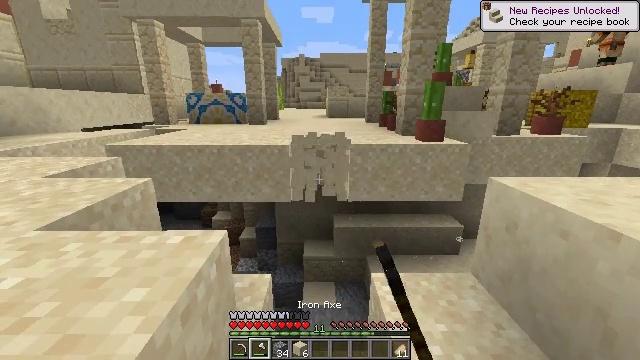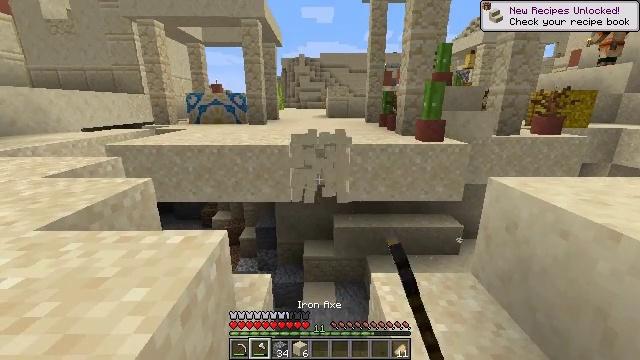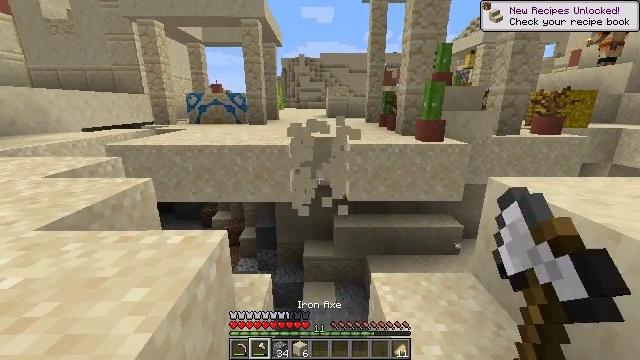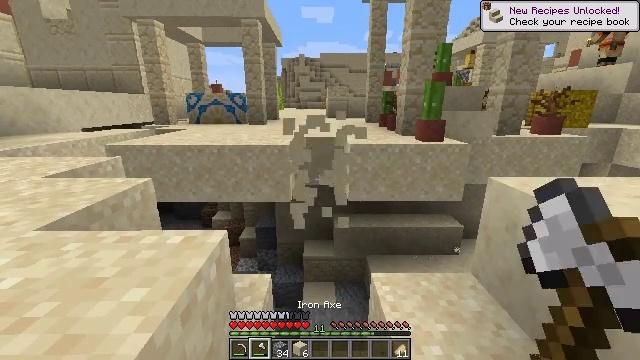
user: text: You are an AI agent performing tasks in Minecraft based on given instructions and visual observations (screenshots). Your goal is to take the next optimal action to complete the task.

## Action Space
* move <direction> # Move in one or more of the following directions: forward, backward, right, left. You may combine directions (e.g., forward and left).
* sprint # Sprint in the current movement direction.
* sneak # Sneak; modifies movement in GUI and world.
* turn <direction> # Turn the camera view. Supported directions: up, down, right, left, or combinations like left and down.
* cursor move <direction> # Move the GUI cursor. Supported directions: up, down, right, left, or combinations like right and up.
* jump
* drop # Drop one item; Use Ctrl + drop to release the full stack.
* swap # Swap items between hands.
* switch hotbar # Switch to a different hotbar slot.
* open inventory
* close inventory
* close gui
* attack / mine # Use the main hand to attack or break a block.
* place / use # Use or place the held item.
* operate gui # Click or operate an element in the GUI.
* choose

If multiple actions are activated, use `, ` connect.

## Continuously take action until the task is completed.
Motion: motion action
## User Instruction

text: Gather sand from the desert.
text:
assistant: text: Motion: attack / mine
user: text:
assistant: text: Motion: attack / mine
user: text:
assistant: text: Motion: attack / mine
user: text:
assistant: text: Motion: attack / mine